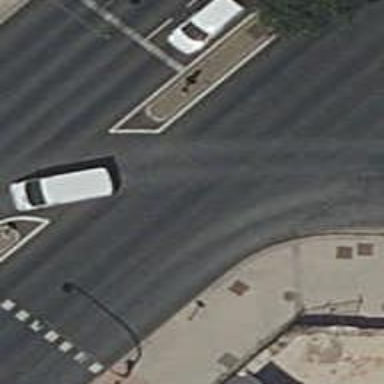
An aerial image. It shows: Road with traffic signals.